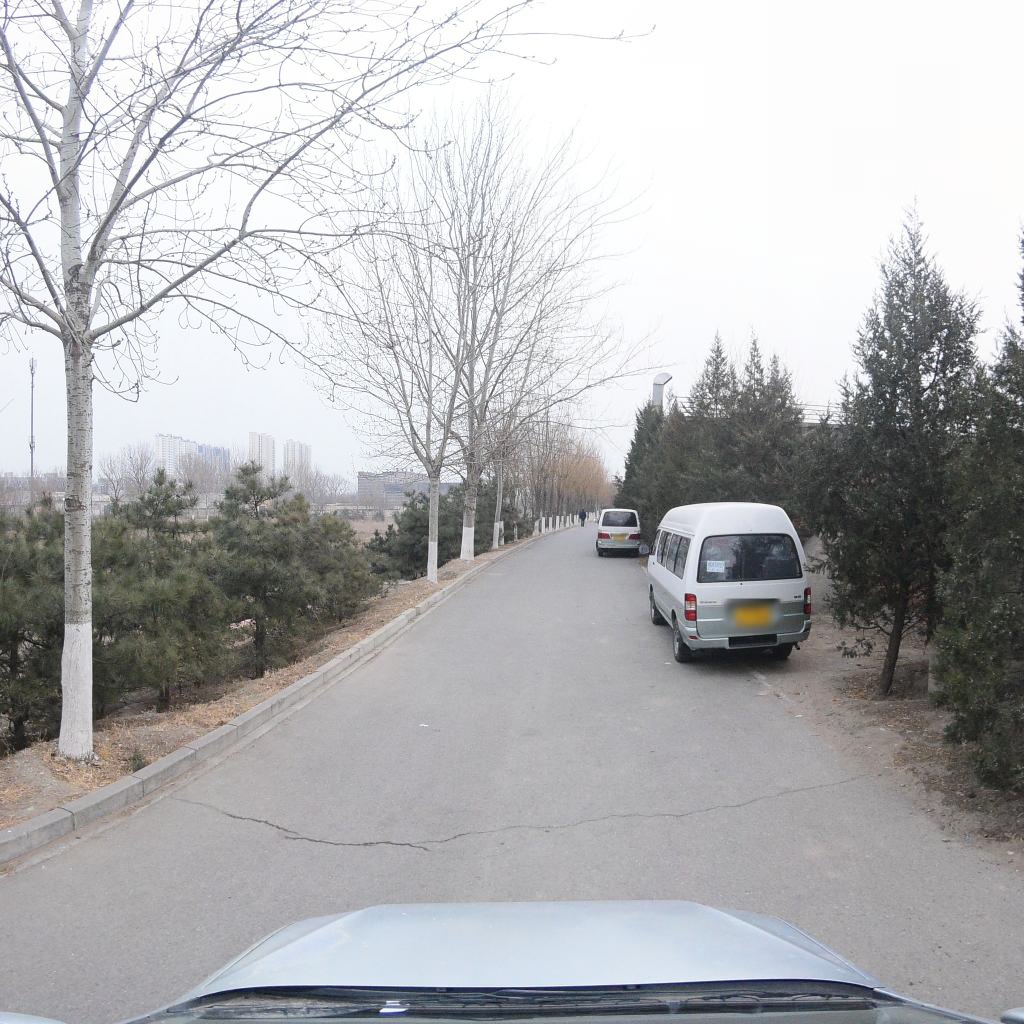
Region: Fengtai
Road damage annotations: transverse crack